Aerial crown-view tile of a tropical tree (Barro Colorado Island, Panama), acquired 20250715:
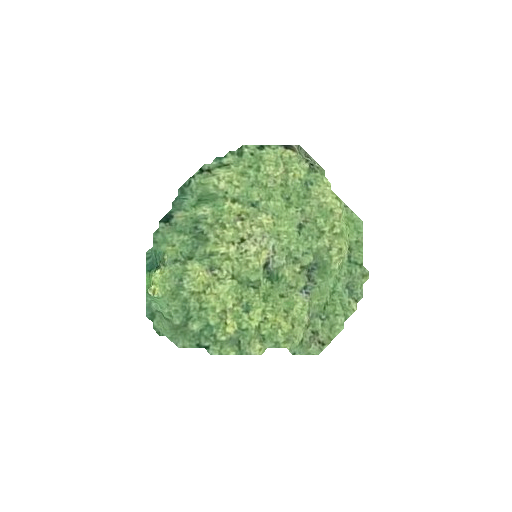
Species: Alseis blackiana
GBIF accepted scientific name: Alseis blackiana
Crown area: 54.243 m²